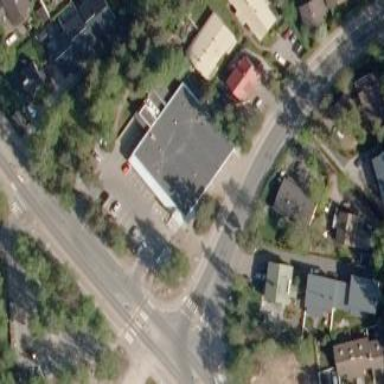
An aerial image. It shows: Flat roof retail building.